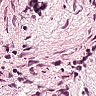
Metastatic tissue present: no